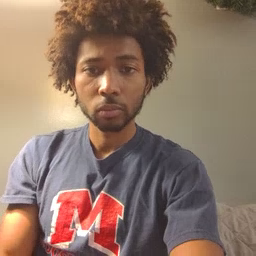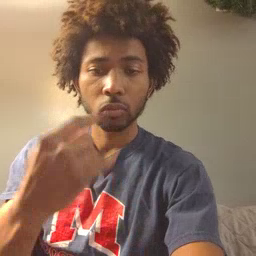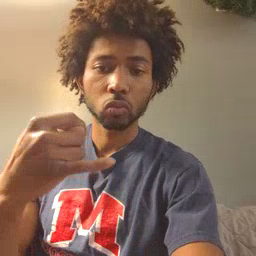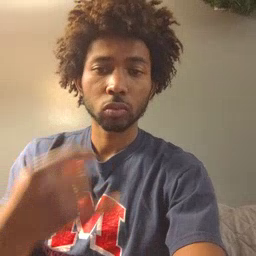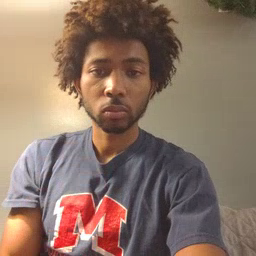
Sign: toy